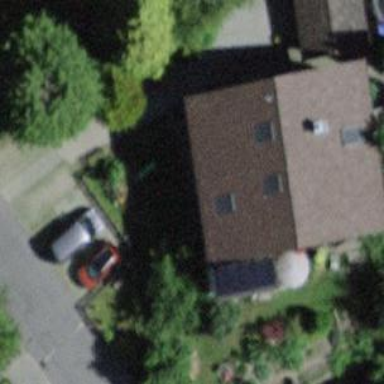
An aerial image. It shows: Residential building.